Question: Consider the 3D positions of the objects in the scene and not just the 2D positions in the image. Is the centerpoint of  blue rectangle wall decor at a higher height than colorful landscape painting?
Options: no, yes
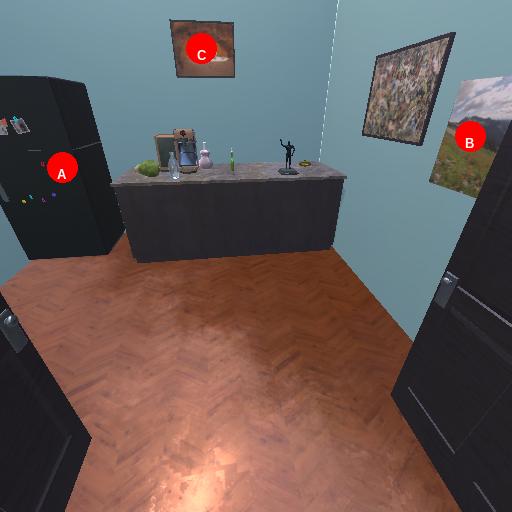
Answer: no